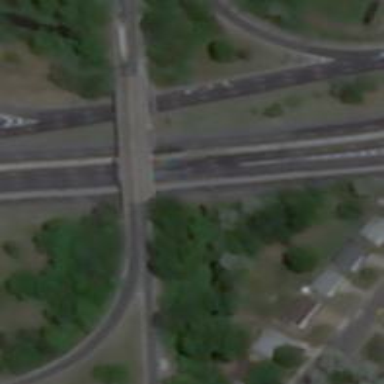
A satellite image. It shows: Secondary road with bridge.